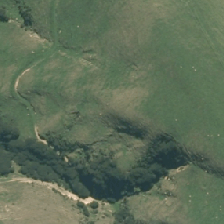
Land cover: manuka_kanuka